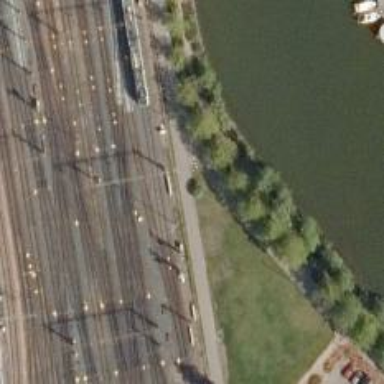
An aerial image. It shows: Railway with continuous electrified contact line.